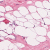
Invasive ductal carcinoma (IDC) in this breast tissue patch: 0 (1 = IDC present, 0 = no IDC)